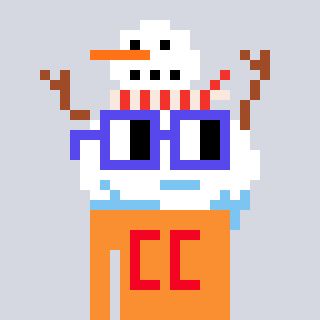
a pixel art character with square blue glasses, a snowman-shaped head and a orange-colored body on a cool background